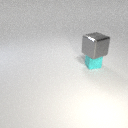
large gray metal cube above small cyan rubber cube